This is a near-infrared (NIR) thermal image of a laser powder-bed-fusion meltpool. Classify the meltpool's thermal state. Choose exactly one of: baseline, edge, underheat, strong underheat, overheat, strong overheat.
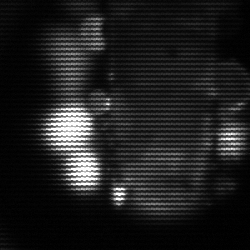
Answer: strong underheat